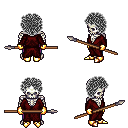
a pixel art fantasy rpg character, male body template, skeleton, red robe, magenta pants, gray curly afro hairstyle, gold gloves, gold boots, spear, four views (front, back, left, right), 2x2 character sprite sheet, small pixel art, hard edges, no anti-aliasing